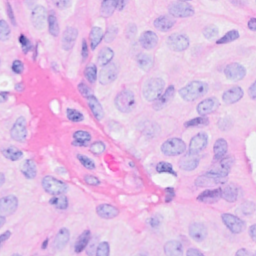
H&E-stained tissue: Breast